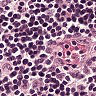
Metastatic tissue present: no